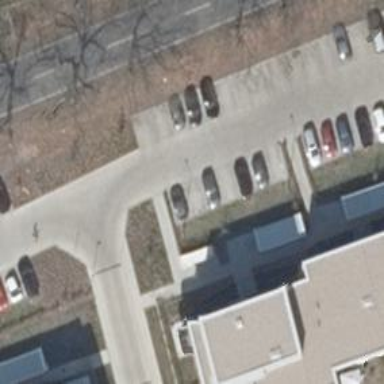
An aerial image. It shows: Footway.